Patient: sex F, age 70
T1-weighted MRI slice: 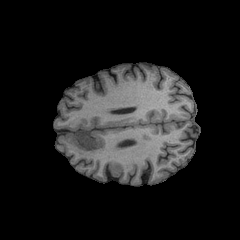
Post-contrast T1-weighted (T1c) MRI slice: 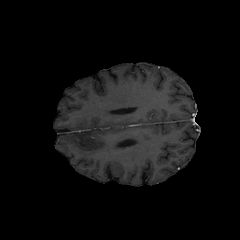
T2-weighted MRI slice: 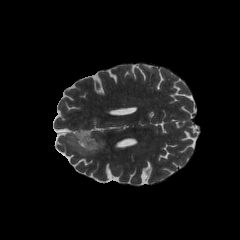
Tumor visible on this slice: yes
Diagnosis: Oligodendroglioma, IDH-mutant, 1p/19q-codeleted
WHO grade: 2